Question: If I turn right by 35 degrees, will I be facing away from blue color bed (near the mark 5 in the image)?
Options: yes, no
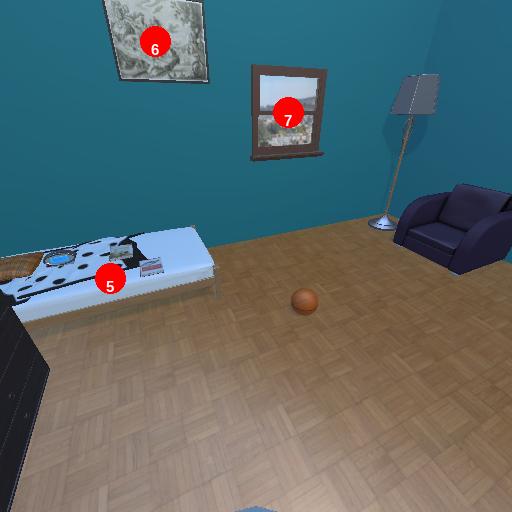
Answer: yes